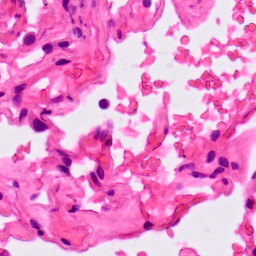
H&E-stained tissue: Lung